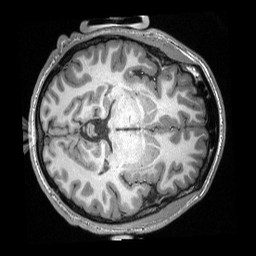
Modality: T1w
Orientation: axial
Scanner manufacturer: siemens
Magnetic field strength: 3 T
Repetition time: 2.3 s
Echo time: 0.00308 s